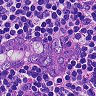
Metastatic tissue present: yes